Chest X-ray:
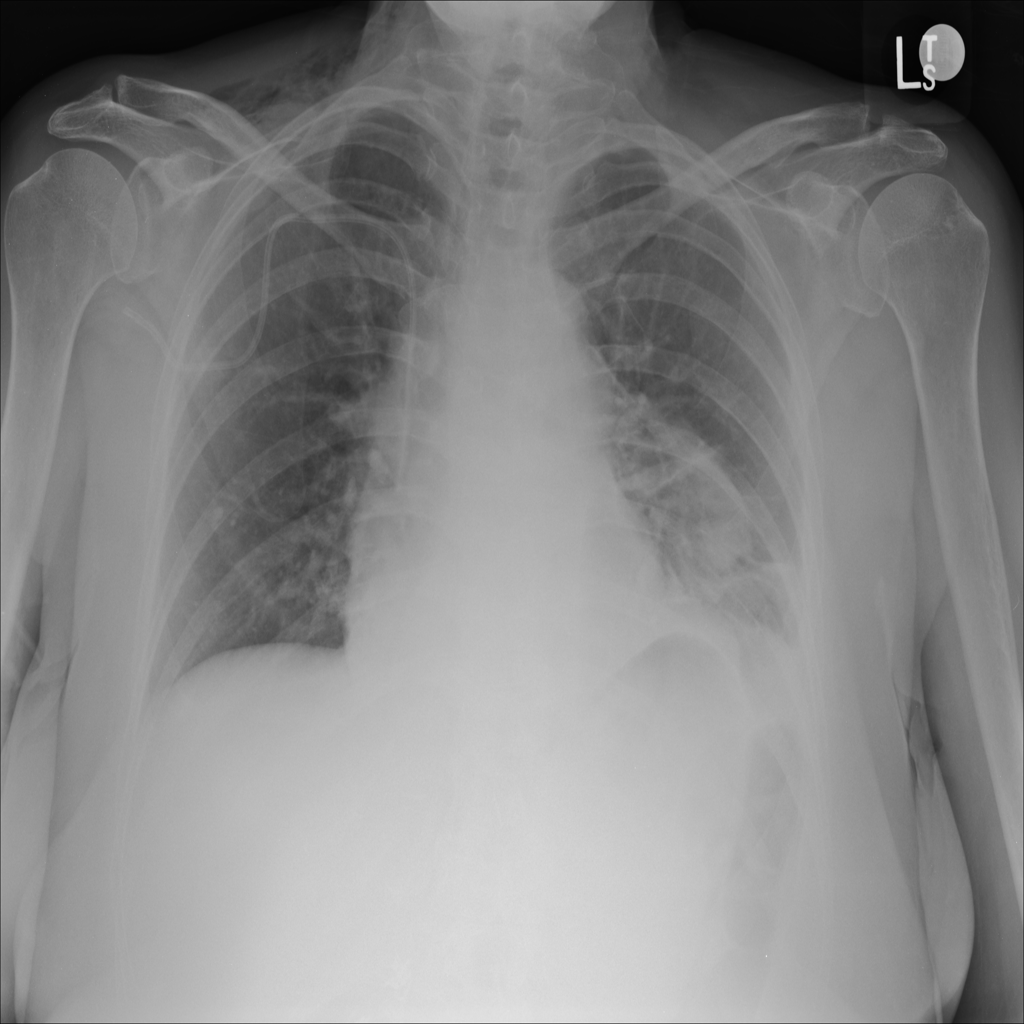
Findings: Consolidation, Effusion
No abnormal finding: no